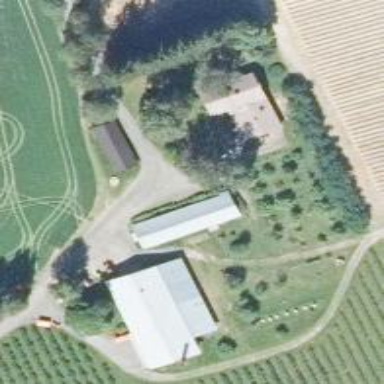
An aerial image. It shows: Farmyard area.